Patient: sex F, age 57
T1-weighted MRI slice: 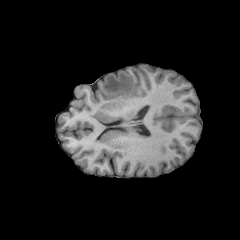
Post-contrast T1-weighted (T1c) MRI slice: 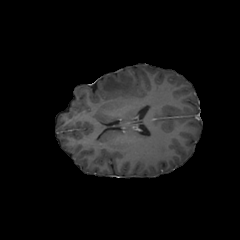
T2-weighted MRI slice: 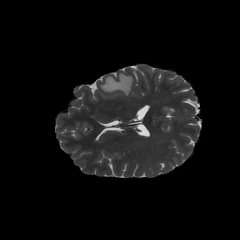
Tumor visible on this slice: yes
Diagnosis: Glioblastoma, IDH-wildtype
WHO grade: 4